Current action and preconditions to check: trajectory_clear

Your task: For each precondition in the list above, predict whether it will hold at this action.

Consider the current scene as observed from the mobile robot's camera, and analyze the predicted future states of all dynamic agents (e.g., people, animals, vehicles, or any moving entities) within the NEXT SECOND.

IMPORTANT: Only answer "very likely" if you are absolutely certain—based on strong, clear evidence—that a dynamic agent will violate the precondition in the predicted future state. Do NOT answer "very likely" for unlikely, ambiguous, or low-probability risks.

Ask yourself for each precondition: Is there a high probability, with clear and convincing evidence, that the predicted future states of any dynamic agent will interfere with the predicted future state of the currently executing action within the NEXT SECOND, causing that precondition to fail?

Assess the risk level based on these predictions. Use "likely" or "very likely" if motions create a clear risk of interference.

Use "neutral" or "improbable" if agents are nearby but their predicted paths are clearly diverging or non-conflicting.

Failure Risk Categories: "very improbable", "improbable", "neutral", "likely", "very likely"

Answer Format: Output ONLY the probability_of_failure value from these categories: "very improbable", "improbable", "neutral", "likely", "very likely"

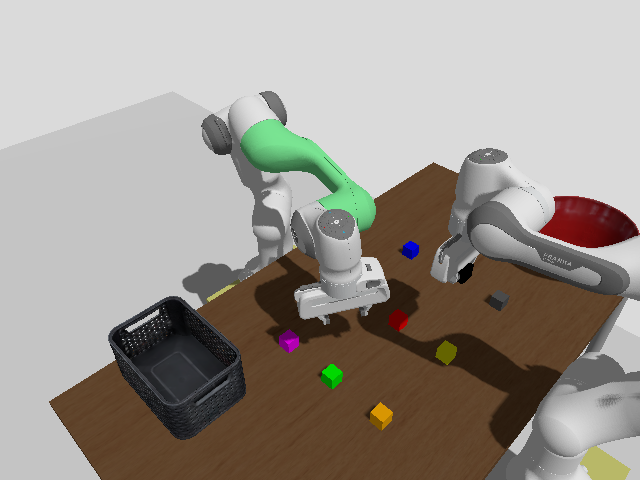

Answer: improbable